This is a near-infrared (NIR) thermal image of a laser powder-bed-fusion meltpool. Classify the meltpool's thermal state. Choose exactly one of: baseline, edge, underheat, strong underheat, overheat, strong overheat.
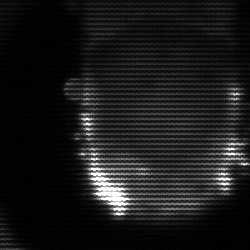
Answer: baseline